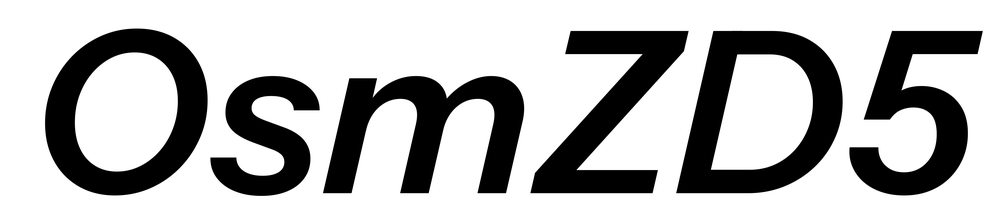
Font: InstrumentSans-Italic_SemiBold_Italic